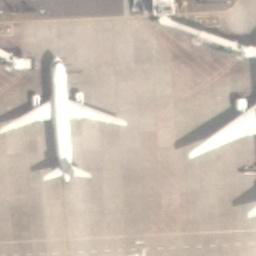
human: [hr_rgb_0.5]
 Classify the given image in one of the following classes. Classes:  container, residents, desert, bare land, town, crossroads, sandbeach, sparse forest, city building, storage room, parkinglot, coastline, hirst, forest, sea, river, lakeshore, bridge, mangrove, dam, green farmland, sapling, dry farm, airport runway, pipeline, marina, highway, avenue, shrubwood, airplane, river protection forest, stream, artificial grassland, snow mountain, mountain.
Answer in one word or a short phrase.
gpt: airplane